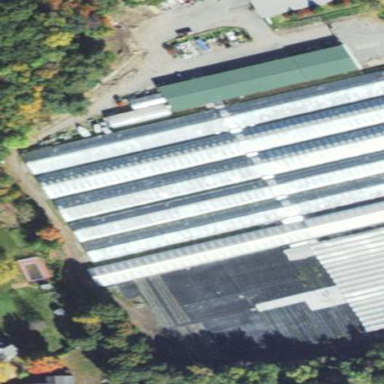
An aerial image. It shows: Greenhouse.